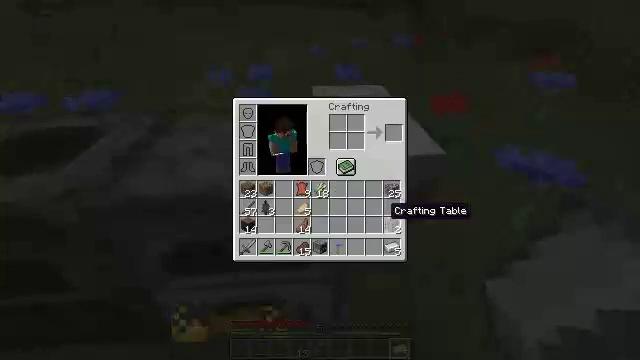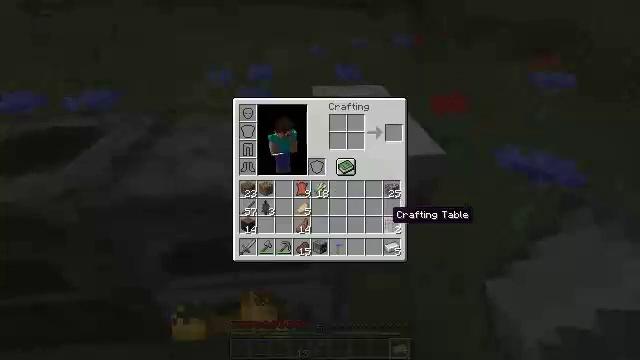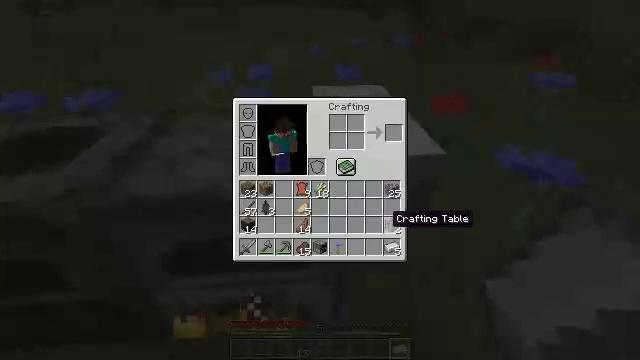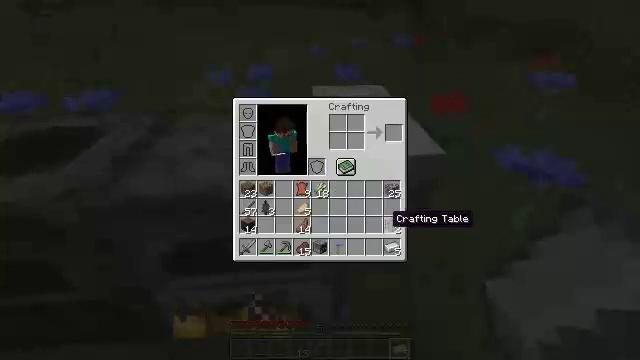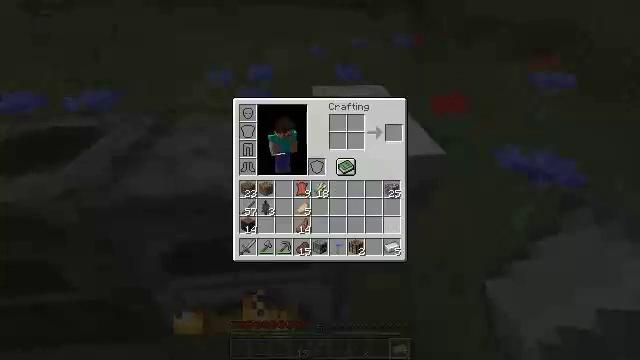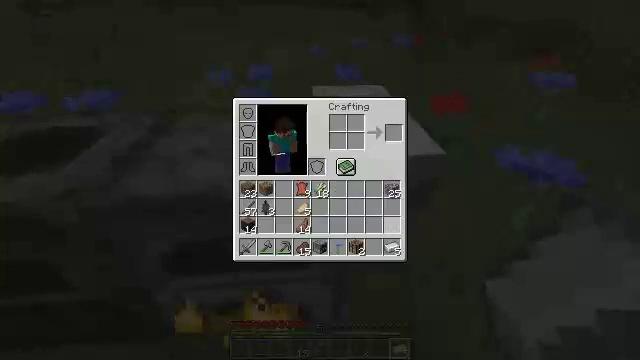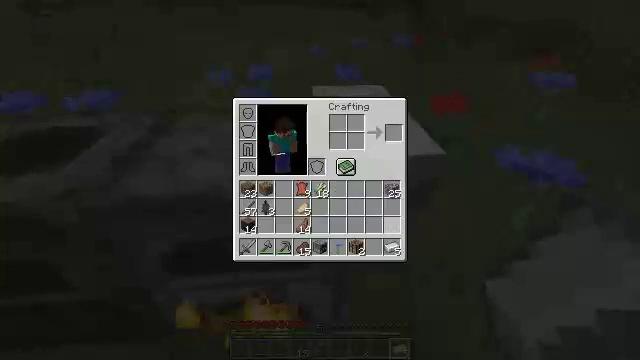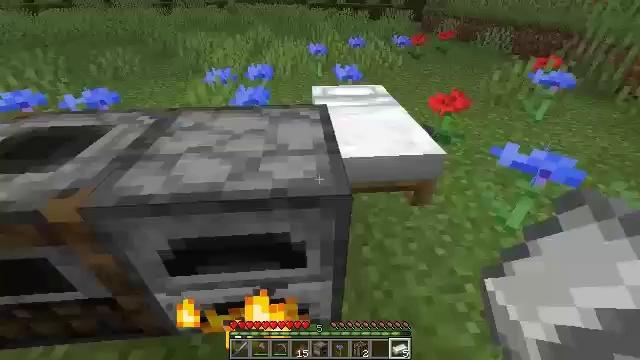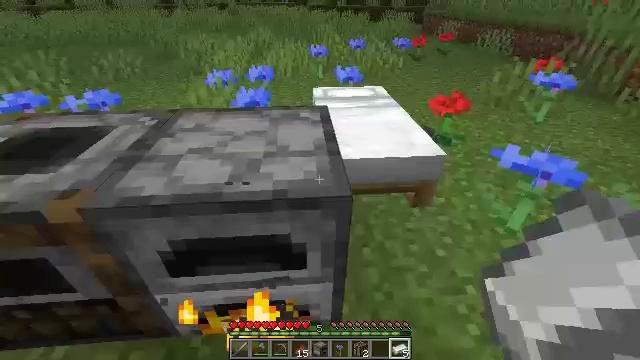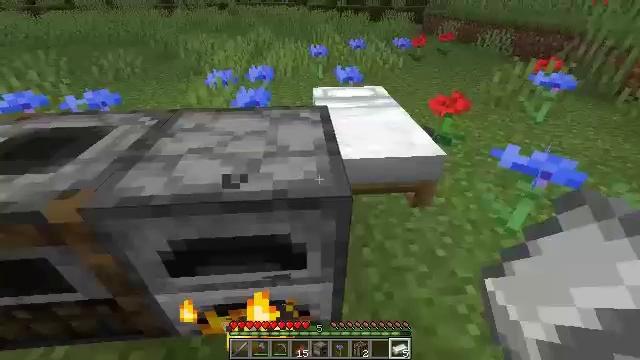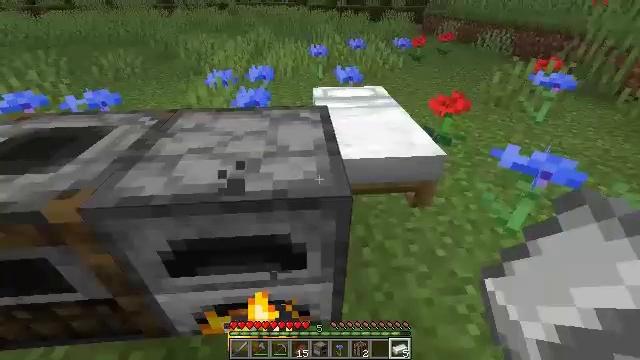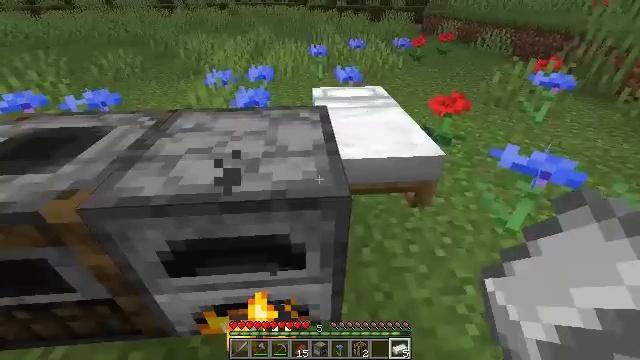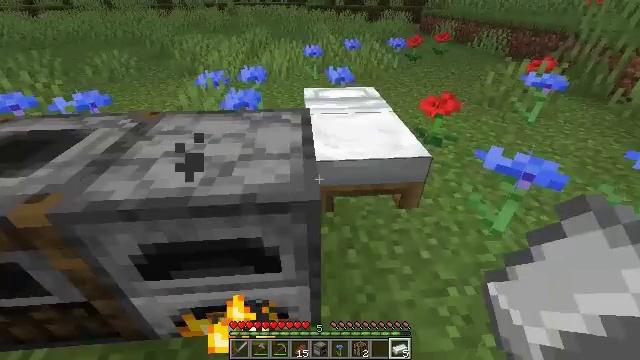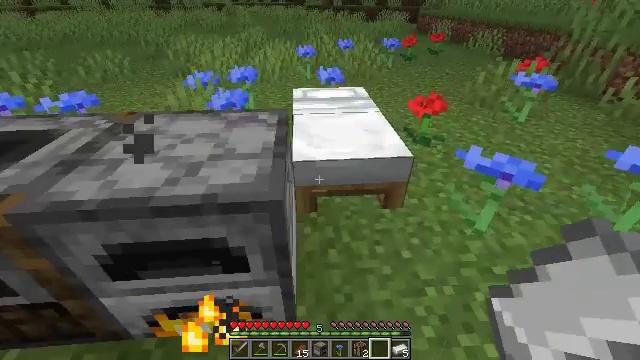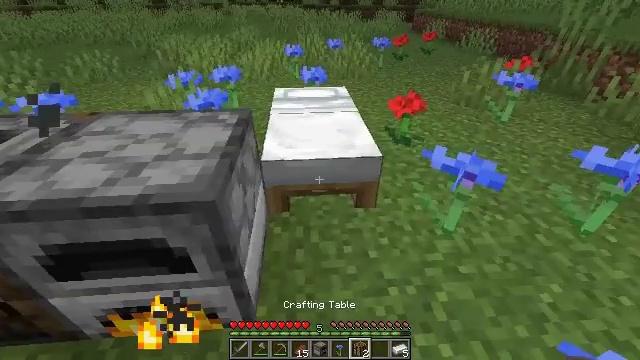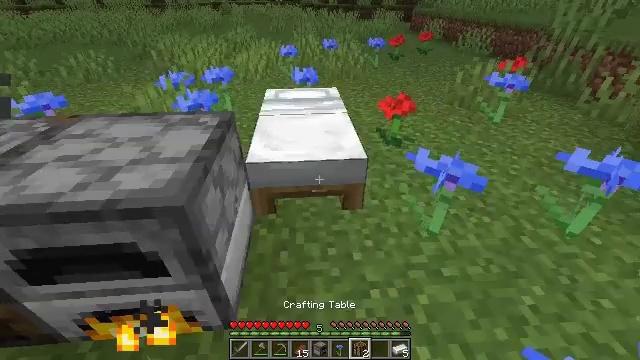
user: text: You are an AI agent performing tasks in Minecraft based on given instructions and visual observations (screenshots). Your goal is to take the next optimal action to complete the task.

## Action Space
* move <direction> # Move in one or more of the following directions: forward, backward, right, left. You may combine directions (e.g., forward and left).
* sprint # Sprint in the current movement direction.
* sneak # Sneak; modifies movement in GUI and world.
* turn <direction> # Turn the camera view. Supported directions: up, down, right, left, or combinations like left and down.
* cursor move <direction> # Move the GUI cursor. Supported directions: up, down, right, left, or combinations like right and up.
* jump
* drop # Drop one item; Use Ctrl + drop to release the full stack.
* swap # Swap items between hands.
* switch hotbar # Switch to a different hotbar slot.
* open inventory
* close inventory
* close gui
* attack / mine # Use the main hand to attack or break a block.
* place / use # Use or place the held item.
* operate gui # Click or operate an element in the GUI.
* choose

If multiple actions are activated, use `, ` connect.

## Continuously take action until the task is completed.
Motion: motion action
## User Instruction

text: Pick up the cornflower in the field.
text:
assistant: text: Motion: sneak
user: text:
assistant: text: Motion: sneak
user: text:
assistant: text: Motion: sneak
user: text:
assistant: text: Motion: sneak, operate gui
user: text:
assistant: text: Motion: sneak, operate gui
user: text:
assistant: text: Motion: sneak, operate gui
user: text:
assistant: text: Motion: sneak
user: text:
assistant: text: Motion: close gui
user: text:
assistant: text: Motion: open inventory
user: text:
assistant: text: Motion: no_op
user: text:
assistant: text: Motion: move right
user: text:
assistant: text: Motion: move right
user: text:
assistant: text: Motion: move right
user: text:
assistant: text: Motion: move right
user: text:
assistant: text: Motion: move right
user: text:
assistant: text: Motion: no_op
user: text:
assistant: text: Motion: no_op
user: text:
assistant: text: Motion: no_op
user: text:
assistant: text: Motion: no_op
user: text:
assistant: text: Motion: no_op
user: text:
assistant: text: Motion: no_op
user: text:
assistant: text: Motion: turn left
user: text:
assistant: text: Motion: no_op
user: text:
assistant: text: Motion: no_op
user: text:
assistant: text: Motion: no_op
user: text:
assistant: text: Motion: no_op
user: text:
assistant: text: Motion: no_op
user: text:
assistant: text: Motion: turn right and down
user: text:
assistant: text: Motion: turn right and down
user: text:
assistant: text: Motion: turn right and down